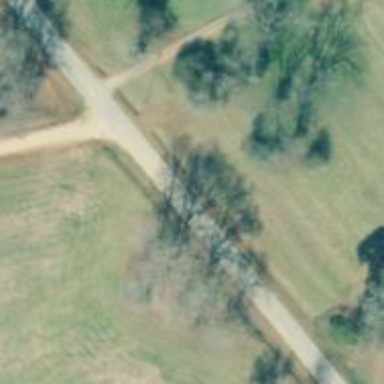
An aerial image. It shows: Tertiary road.